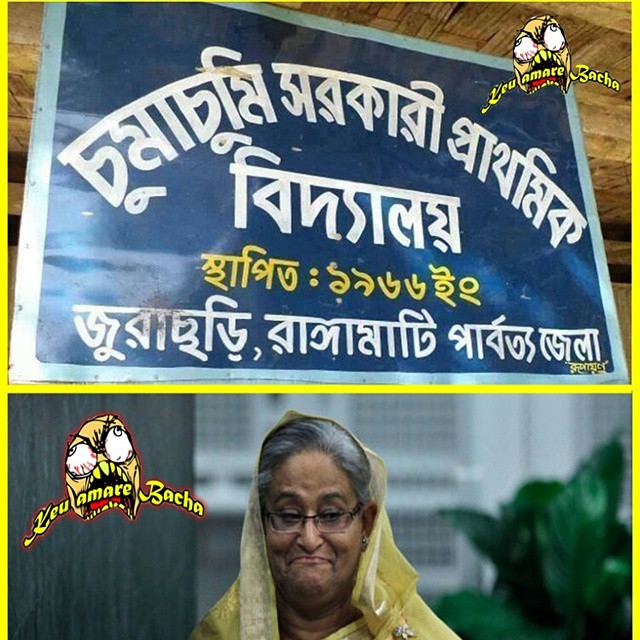
Caption: চুমাচুমি সরকারী প্রাথমিক বিদ্যালয়  স্থাপিতঃ ১৯৬৬ ইং জুরাছড়ি, রাঙ্গামাটি পার্বত্য জেলা
Label: non-hate